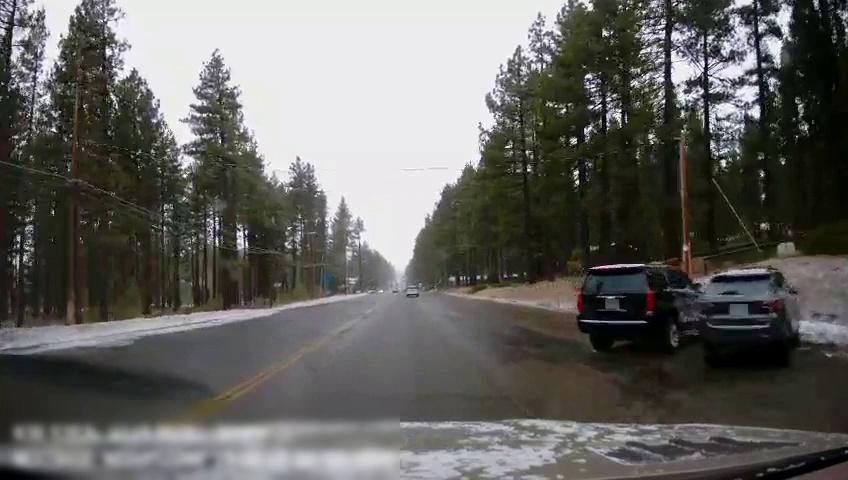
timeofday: Day
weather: Snowy
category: Drivable Space
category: Vehicles | Van
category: Vehicles | Car
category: Vehicles | SUV
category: Lanes | Current Lane